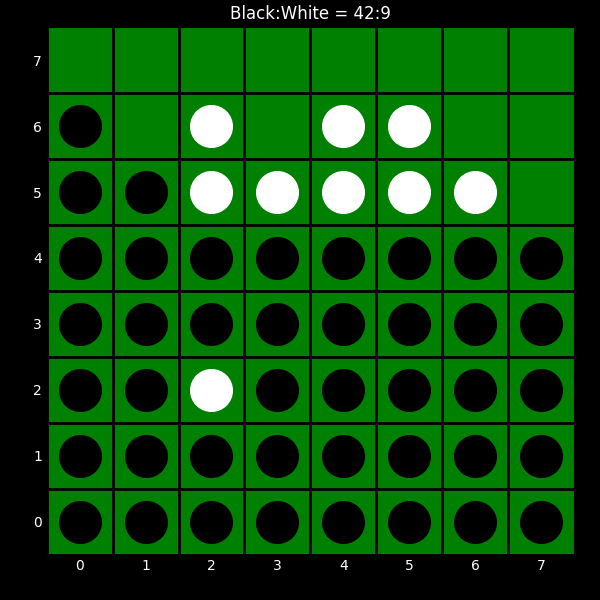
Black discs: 42
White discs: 9